Question: I have Kendo MVC Grid with Popup Editor template.
I need to add Checkbox list for a model property. This is what I am doing
I declared a property in my view model like this...
'''
public List<string> Category { get; set; }
'''
This is how I am declaring Checkboxes in view
'''
<ul>
@foreach (var g in (MultiSelectList)ViewData["BondPermitTypes"]) {
<li class="checkbox">
<label>
<input type="checkbox" name="Category" class="checkbox-removekvalid" id="Category_@g.Value" value="@g.Value.ToString()" />@g.Text
</label>
</li>
}
</ul>
'''
This code is working fine when I edit the existing records...
The problem is when I try to create new record and select any checkbox, all of the checkboxes are getting checked
Moreover, even if I hack around using jquery and force it to check only selected checkboxes then when I post back the "Category" property has only one string all the time, which is "true".
I appreciate your help!
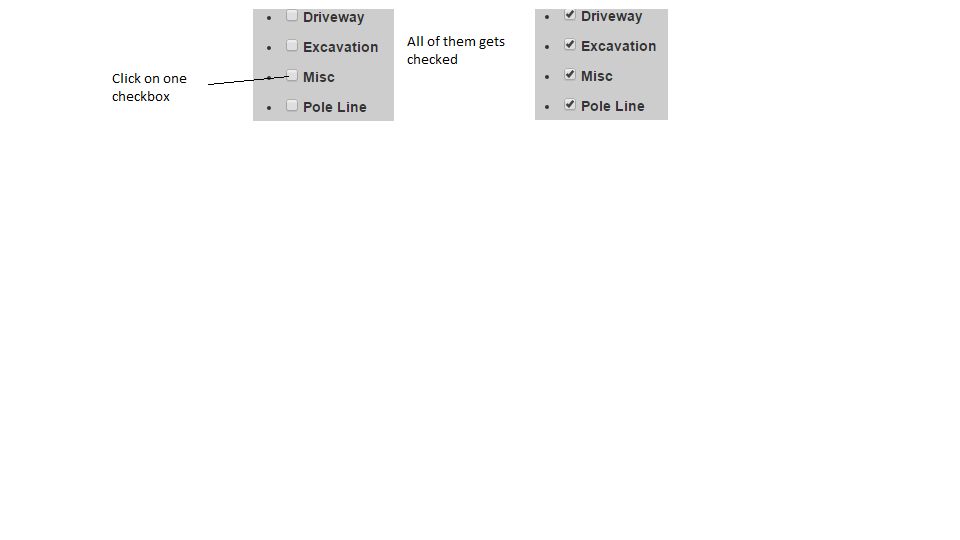
Answer: Sorry for the late reply...
To make it work, I have added the default value for the Category property in the Kendo Grid. Like this
'''
.Model(model =>
{
model.Id(p => p.PkProperty);
model.Field(p => p.Category).DefaultValue(new List<string>());
})
'''
Hope it helps you! :-)